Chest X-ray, PA view. Patient: 27 years old, sex F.
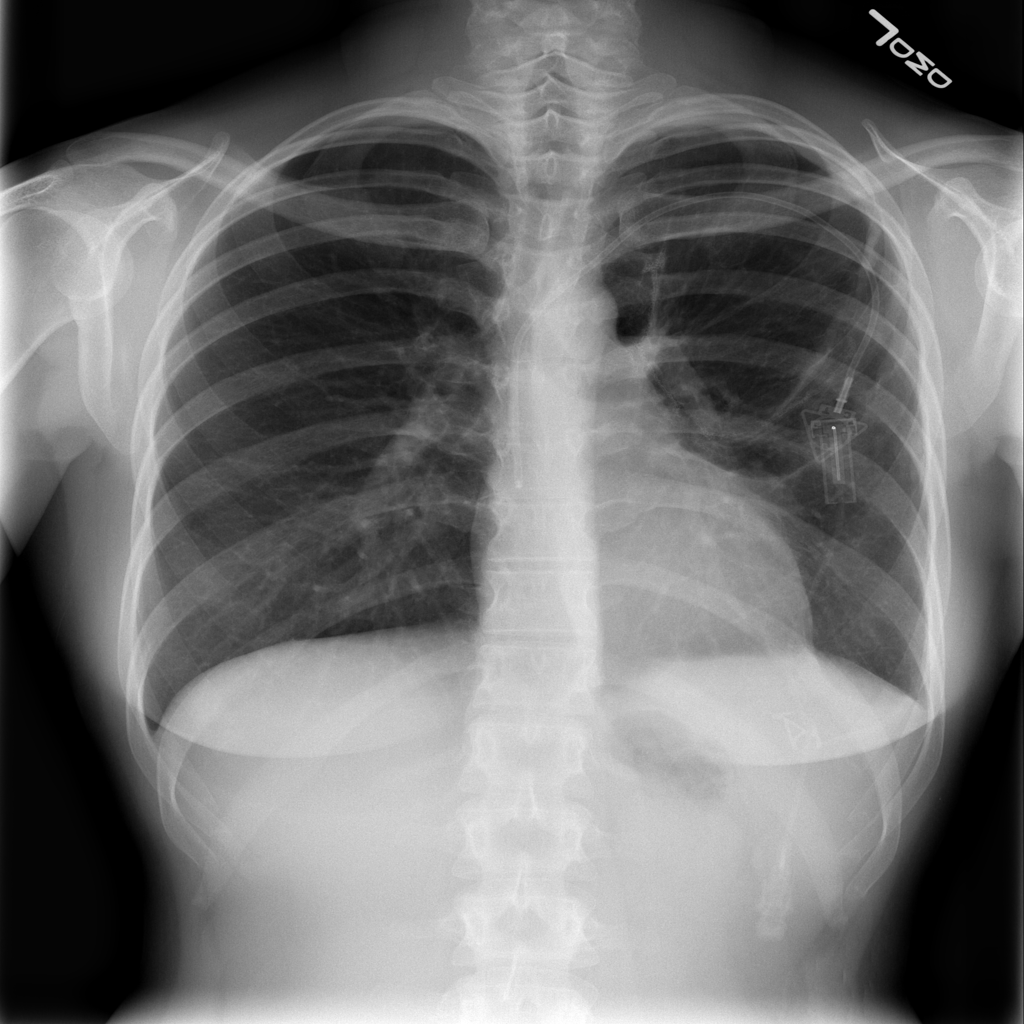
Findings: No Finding